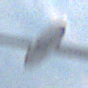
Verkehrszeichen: EndeVerbotUeberholenEinspurigeFahrzeuge
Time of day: SunriseSunset
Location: Outdoor (Nature)
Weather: PartlyCloudy
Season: NotSpecified
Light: Natural